Человек бежит по бесконечной ленте, надетой на два горизонтальных ролика, трение в осях которых отсутствует (см. рисунок).  По закону сохранения импульса центр масс системы «человек — лента» остается неизменным. А так как положение центра масс движущейся ленты не изменяется, то и положение центра массы человека также должно остаться неизменным относительно Земли.
Однако опыт показывает, что человек может сбежать с ленты. Объясните этот факт.
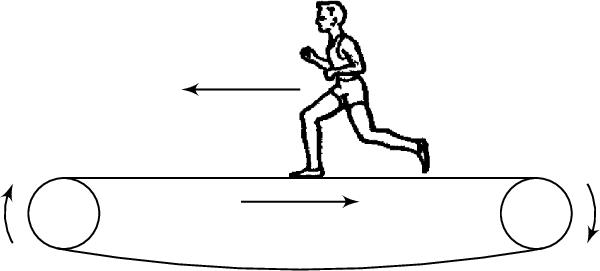
Ответ: Закон сохранения импульса верен лишь для изолированной системы. В данной же задаче систему «лента - человек» нельзя считать изолированной, так как ролики закреплены и, когда человек увеличивает или уменьшает свою скорость относительно ленты, импульс передается не только ленте, но и Земле. Поэтому человек может сбежать с ленты, если он будет бежать неравномерно.
Темы:
T, Механика, Всероссийские, Импульс